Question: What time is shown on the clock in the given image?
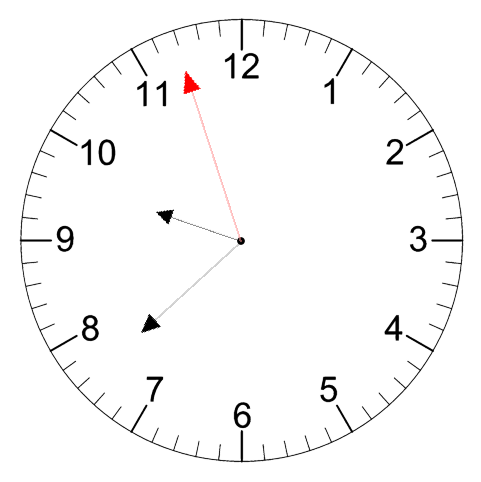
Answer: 09:37:57